Question: I recently updated a client project to use Azure SDK 2.1 from 1.8. (Storage Client was updated a while ago). This was done on a feature branch.
During this process one of the roles in the cloud project started showing an error indicator.

Since this time, I have abandoned that feature branch. My project is back on the 1.8 SDK (October 2012 according to the Application tab). But the error indicator is still there. Other team members do not see this error. I do not see an error described anywhere.
How do I clear this error?
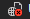
Answer: I did not notice that the web project associated with this role had been unloaded. After reloading, the error indicator goes away. doh!
This did not show up when switching branches since loaded/unloaded is an .suo setting that is excluded from source control